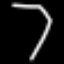
Label: diamond